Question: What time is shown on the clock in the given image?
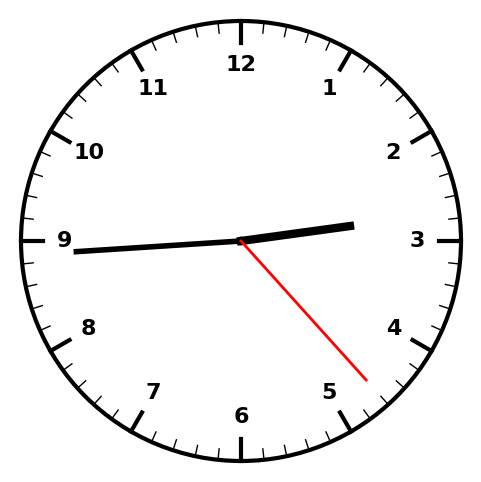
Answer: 02:44:23